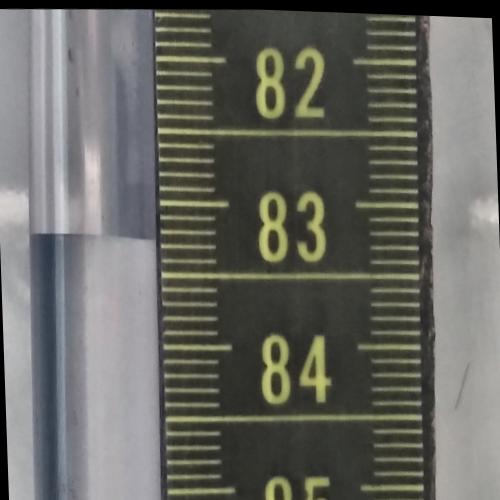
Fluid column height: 83.3 cm